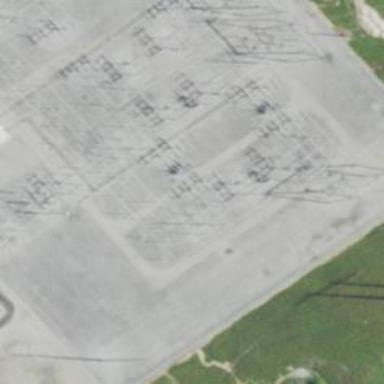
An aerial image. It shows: Switch for power supply.